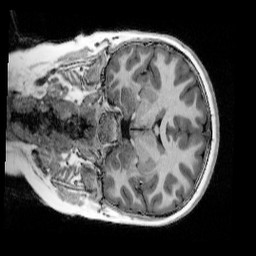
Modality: UNIT1_denoised
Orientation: coronal
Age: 9
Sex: female
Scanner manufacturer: siemens
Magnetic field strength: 3 T
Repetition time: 4 s
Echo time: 0.00303 s